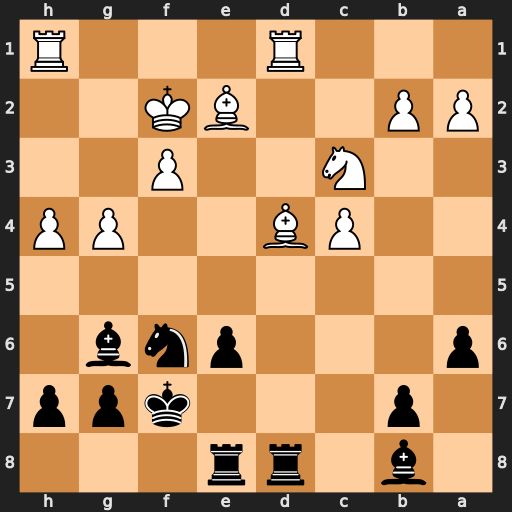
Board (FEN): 1b1rr3/1p3kpp/p3pnb1/8/2PB2PP/2N2P2/PP2BK2/3R3R
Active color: b
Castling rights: -
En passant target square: -
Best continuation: Rxd4 h5 Bc2 Rxd4 Ba7 Ke1 Bxd4 Kd2 Bxc3+